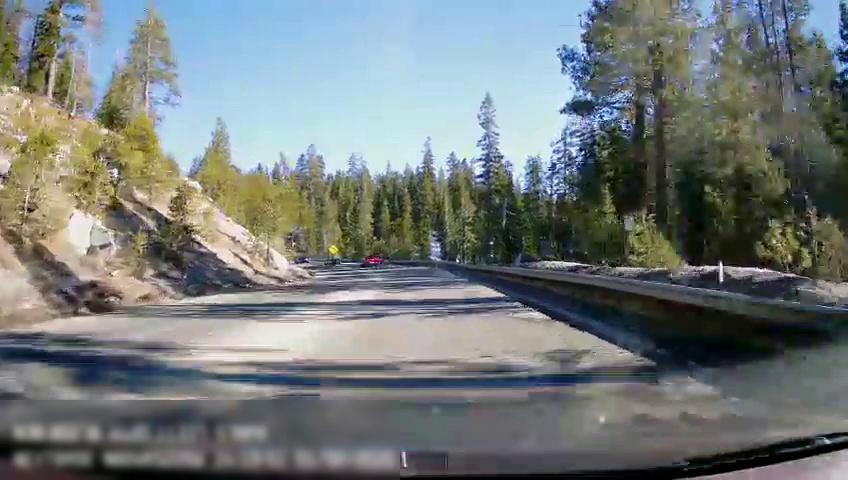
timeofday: Day
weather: Sunny
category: Drivable Space
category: Vehicles | Truck
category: Vehicles | Car
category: Traffic | Signs